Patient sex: M
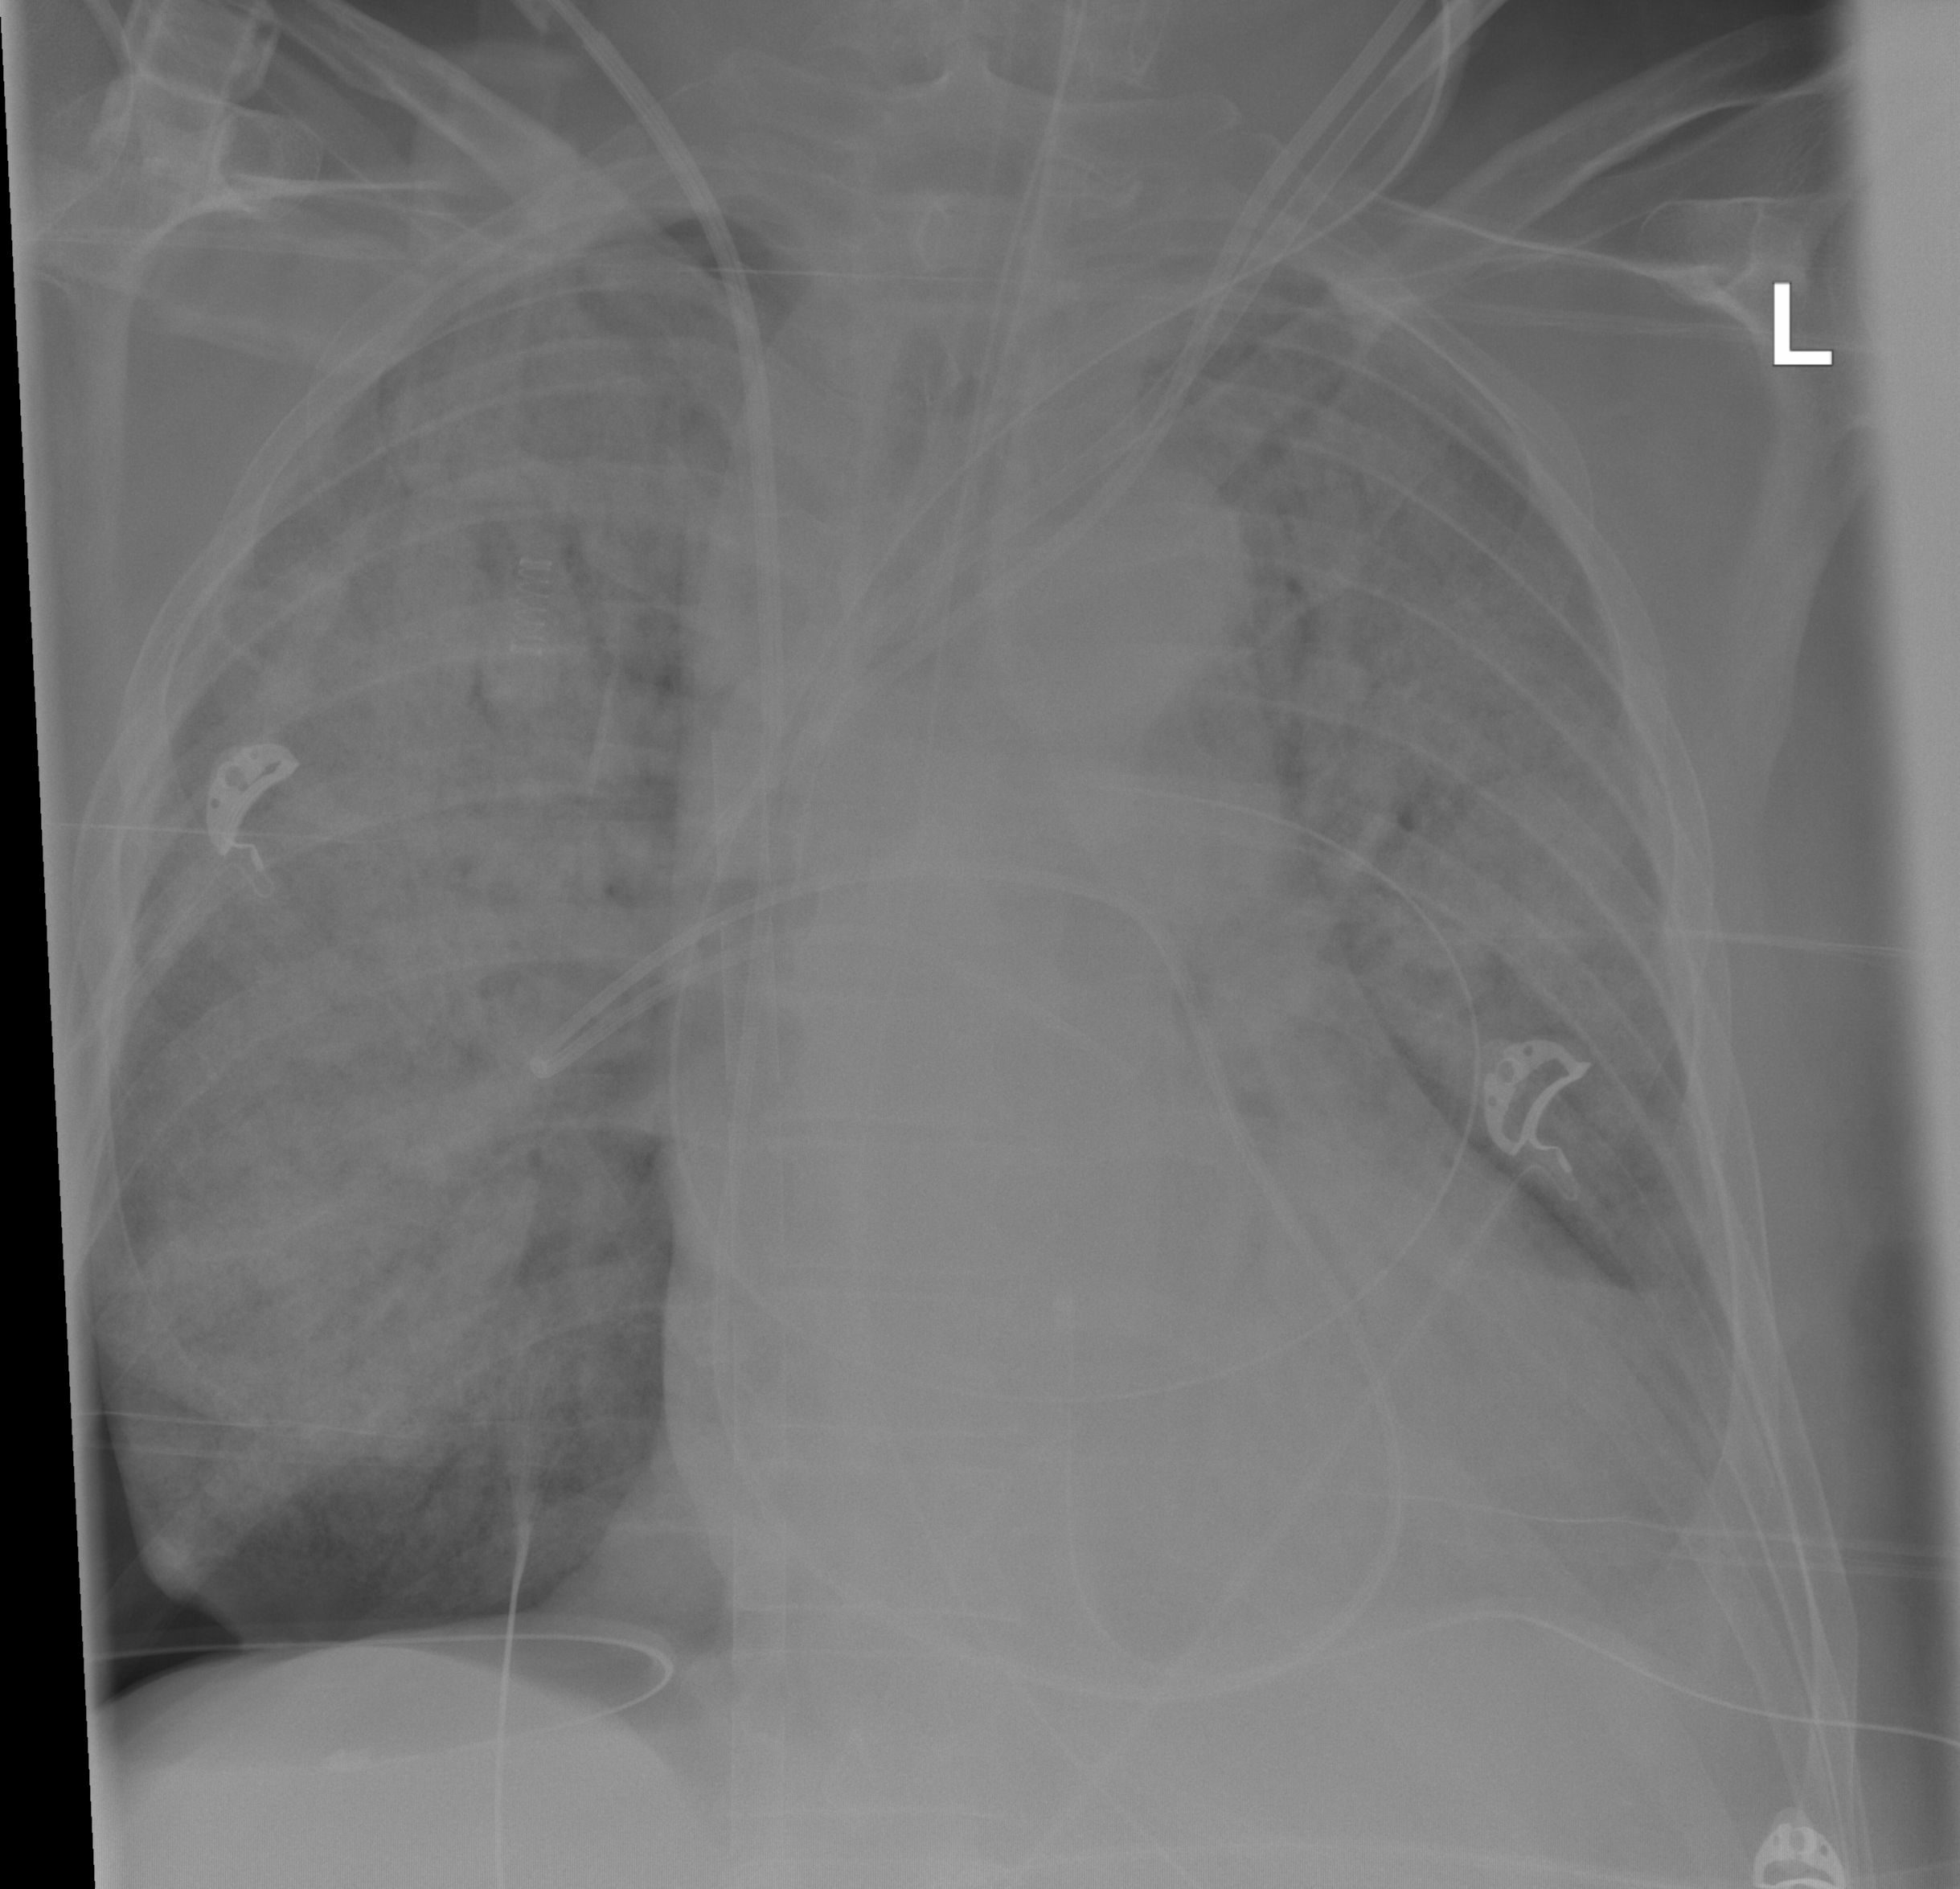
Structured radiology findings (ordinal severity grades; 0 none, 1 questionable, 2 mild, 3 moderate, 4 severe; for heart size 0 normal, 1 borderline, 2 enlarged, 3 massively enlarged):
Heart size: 2
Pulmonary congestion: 0
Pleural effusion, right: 0
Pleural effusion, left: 0
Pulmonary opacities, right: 3
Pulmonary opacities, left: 3
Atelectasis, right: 4
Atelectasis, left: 3